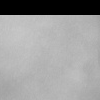
Atmospheric dust classification: dusty